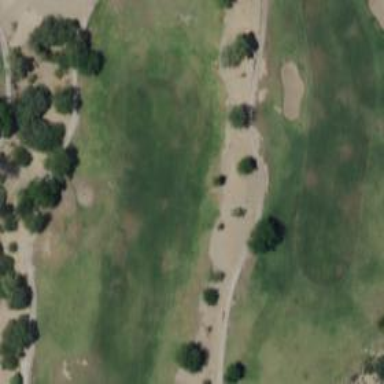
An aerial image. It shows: Pathway for golfing.